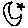
Label: moon